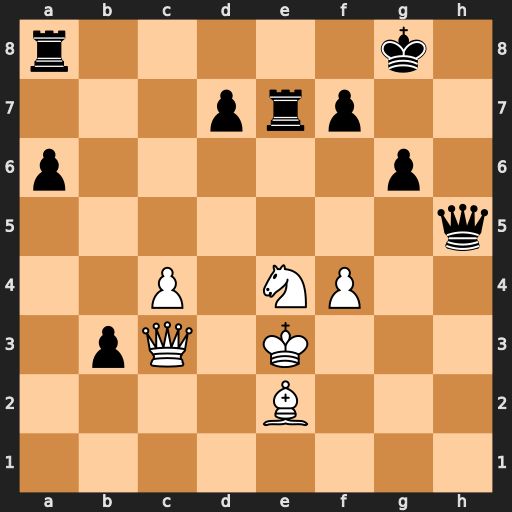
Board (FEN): r5k1/3prp2/p5p1/7q/2P1NP2/1pQ1K3/4B3/8
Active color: w
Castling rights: -
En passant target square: -
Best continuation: Bxh5 Rb8 Qb2